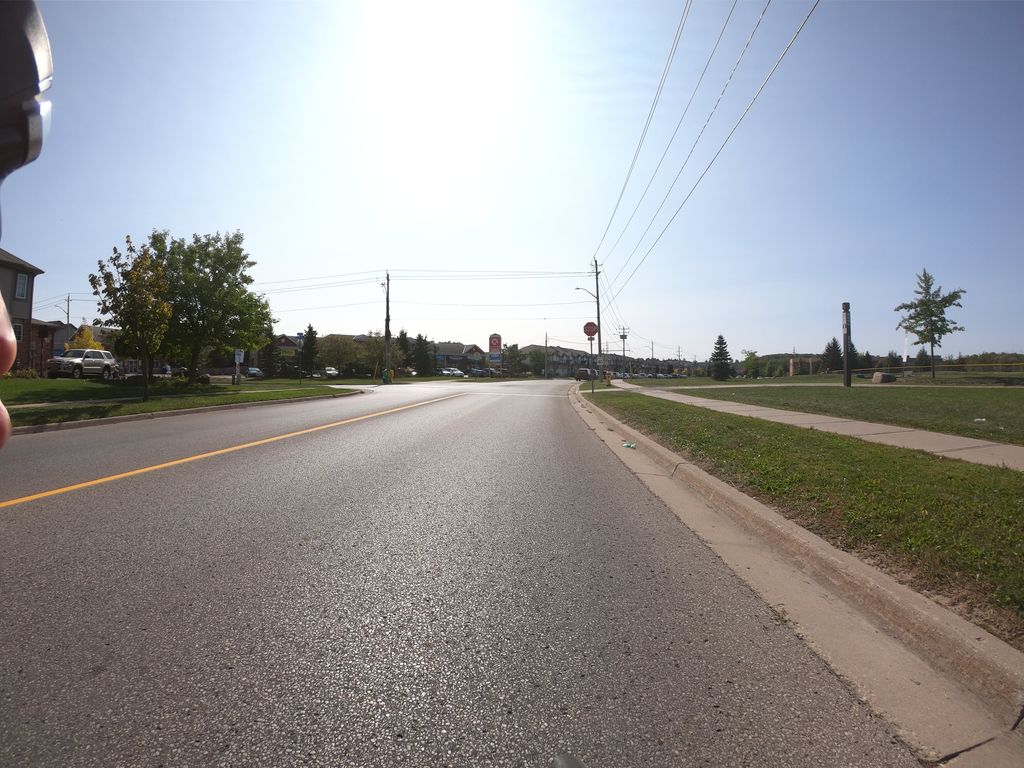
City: kitchener-waterloo